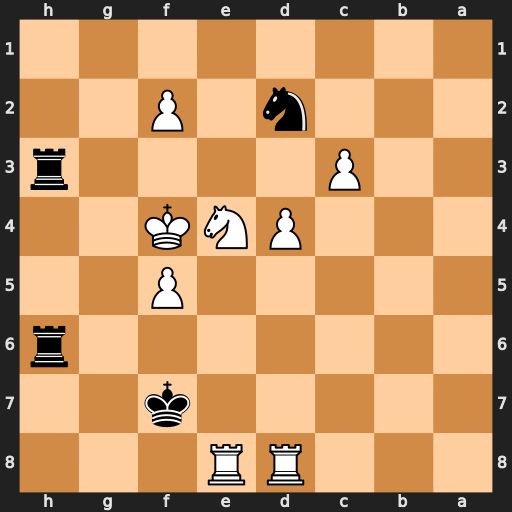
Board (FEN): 3RR3/5k2/7r/5P2/3PNK2/2P4r/3n1P2/8
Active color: b
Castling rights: -
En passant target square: -
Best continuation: R6h4+ Ke5 Rxe4+